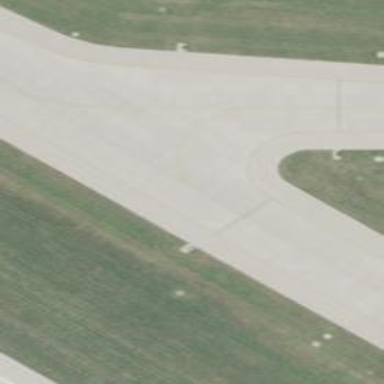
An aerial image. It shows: Image of taxiway at airport.